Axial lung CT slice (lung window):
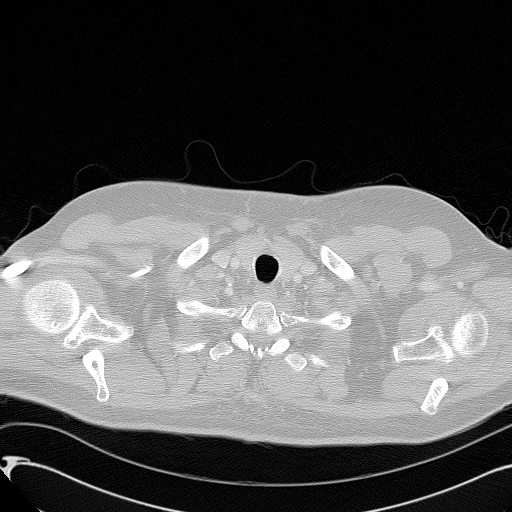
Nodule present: no